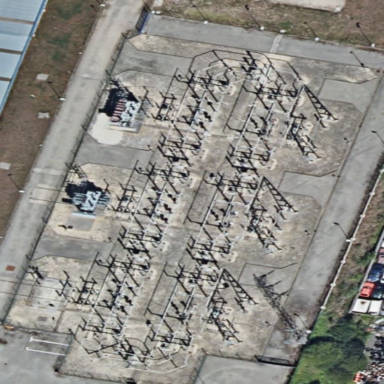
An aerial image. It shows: Power substation.